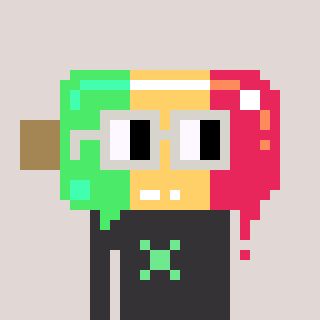
a pixel art character with square light gray glasses, a icepop-shaped head and a grayscale-colored body on a warm background